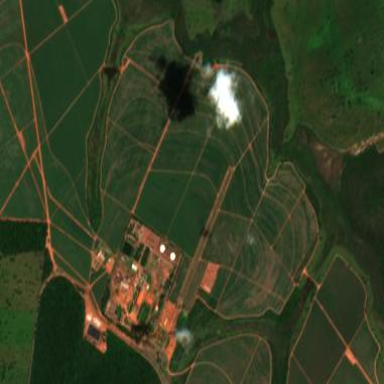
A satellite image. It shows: Farmland with sugarcane crops that produce sugar cane.